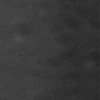
Label: not_dusty